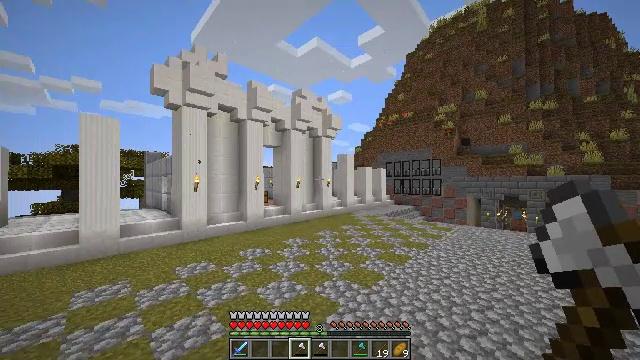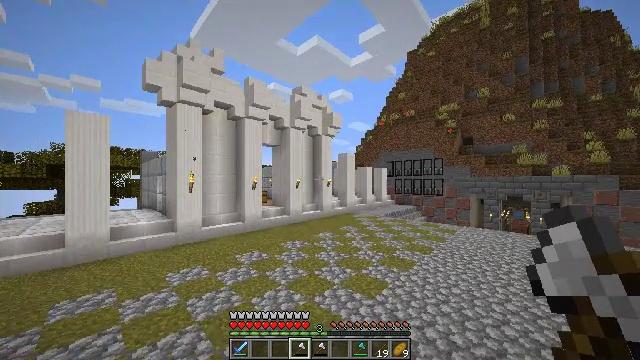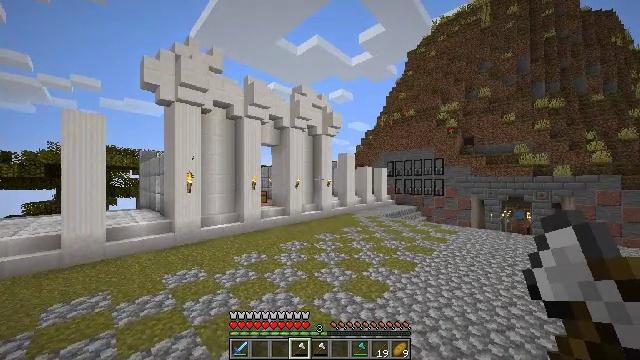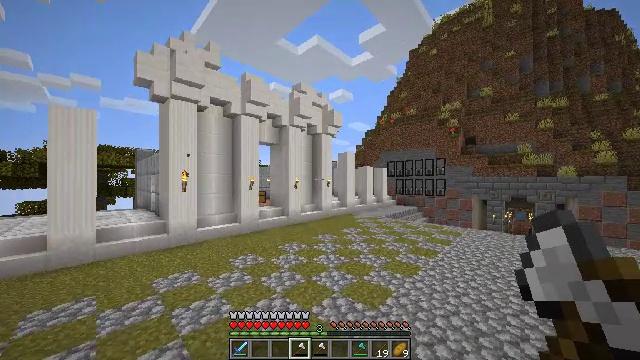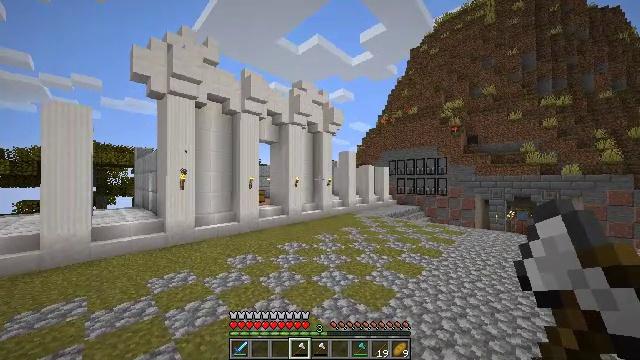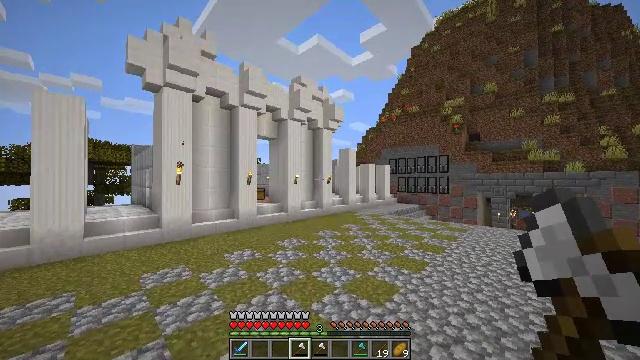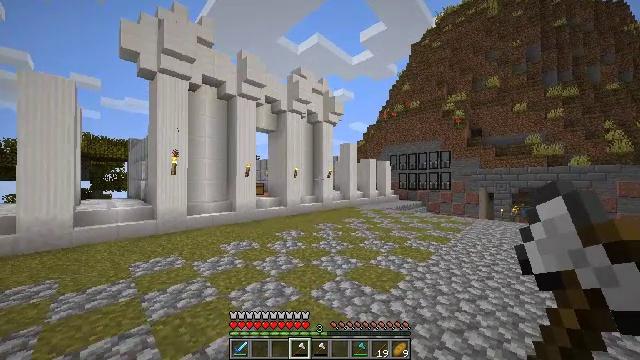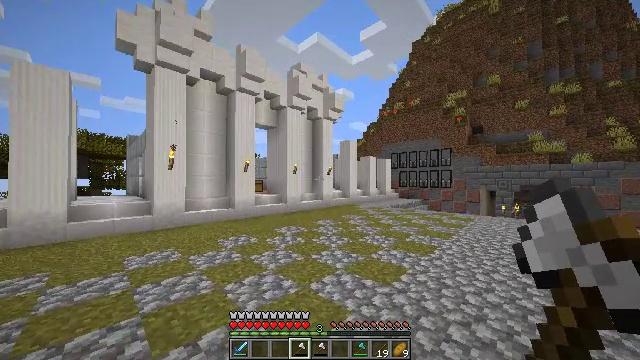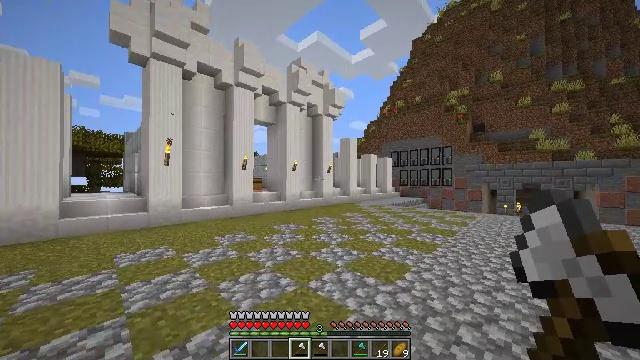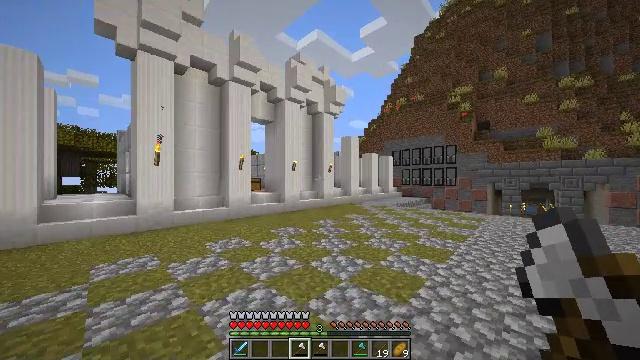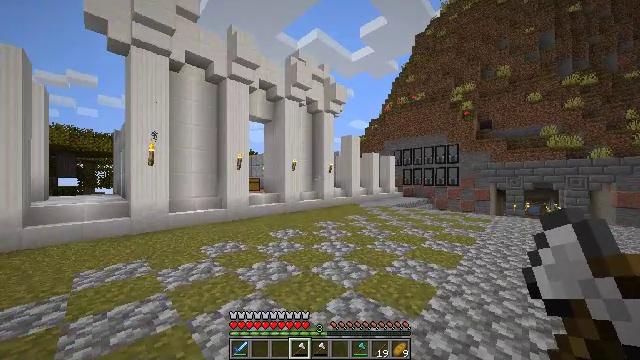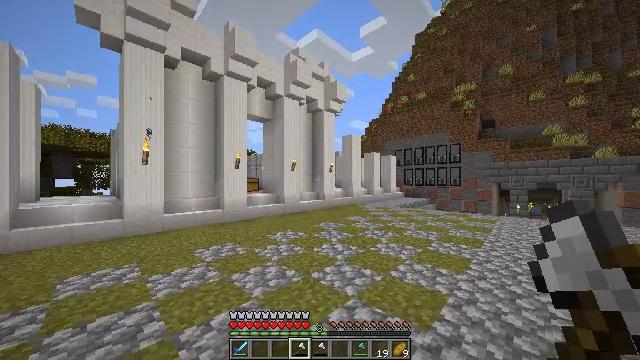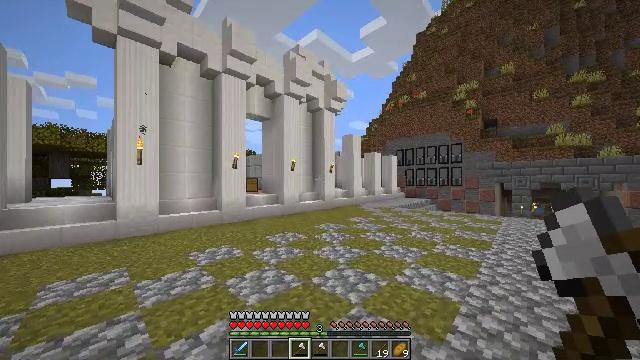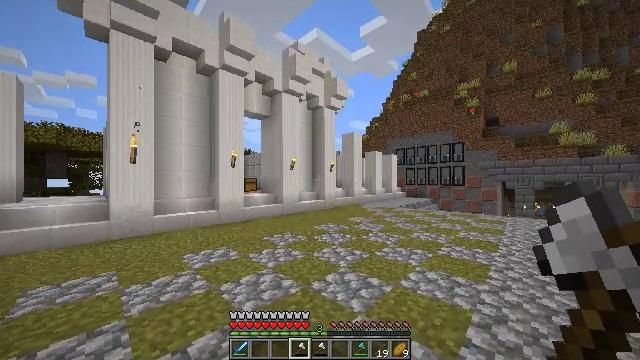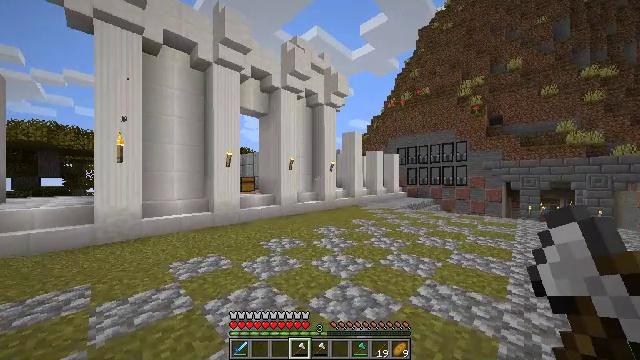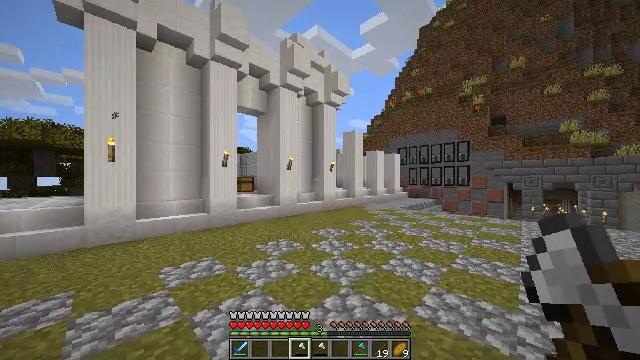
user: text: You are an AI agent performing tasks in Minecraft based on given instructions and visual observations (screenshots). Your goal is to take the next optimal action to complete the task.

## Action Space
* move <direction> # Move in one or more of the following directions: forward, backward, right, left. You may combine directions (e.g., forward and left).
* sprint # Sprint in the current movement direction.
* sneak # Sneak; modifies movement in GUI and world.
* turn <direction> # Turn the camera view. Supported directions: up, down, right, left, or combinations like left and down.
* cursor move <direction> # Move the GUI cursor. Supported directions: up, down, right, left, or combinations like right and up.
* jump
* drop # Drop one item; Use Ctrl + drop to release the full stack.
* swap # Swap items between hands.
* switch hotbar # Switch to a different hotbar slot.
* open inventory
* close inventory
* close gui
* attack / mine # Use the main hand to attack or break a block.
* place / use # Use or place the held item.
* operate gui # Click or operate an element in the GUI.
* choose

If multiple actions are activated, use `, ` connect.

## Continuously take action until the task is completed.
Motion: motion action
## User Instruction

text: Remove acacia leaves from the branches.
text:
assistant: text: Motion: move forward
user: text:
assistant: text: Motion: move forward
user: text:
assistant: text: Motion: move forward
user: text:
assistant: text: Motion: move forward
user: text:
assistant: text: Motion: move forward
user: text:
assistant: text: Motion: move forward
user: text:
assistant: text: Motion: move forward
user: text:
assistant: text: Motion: move forward
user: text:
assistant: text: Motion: move forward
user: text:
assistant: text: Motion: move forward
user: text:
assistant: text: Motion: move forward
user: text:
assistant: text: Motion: move forward
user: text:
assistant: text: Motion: move forward
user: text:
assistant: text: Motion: move forward
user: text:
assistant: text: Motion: move forward
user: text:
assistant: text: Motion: move forward
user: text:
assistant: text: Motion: move forward
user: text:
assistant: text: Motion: move forward
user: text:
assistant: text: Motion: move forward
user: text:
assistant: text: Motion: move forward
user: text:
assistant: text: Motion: move forward
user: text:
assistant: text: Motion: move forward
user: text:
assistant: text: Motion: move forward
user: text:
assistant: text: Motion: move forward, turn left and up
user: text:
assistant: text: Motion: move forward, turn left
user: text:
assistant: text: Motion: move forward
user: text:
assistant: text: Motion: move forward
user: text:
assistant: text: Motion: move forward
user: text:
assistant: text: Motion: move forward
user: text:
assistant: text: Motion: move forward